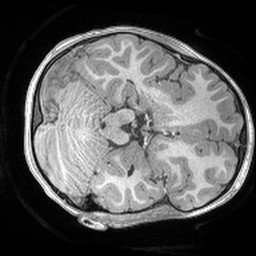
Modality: T1w
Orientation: axial
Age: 4
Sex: male
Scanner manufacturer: siemens
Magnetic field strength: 3 T
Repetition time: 2.53 s
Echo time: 0.00164 s